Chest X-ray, AP view. Patient: 83 years old, sex M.
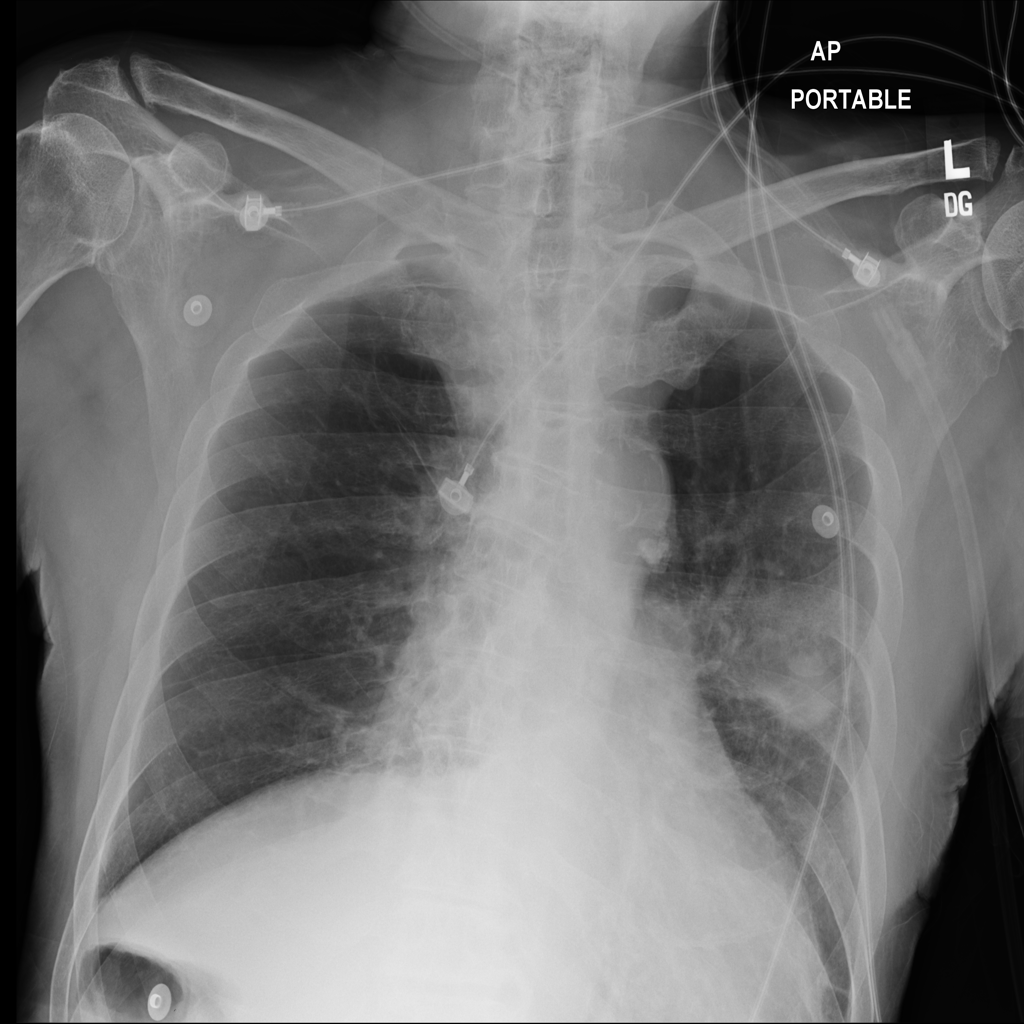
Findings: Infiltration, Mass